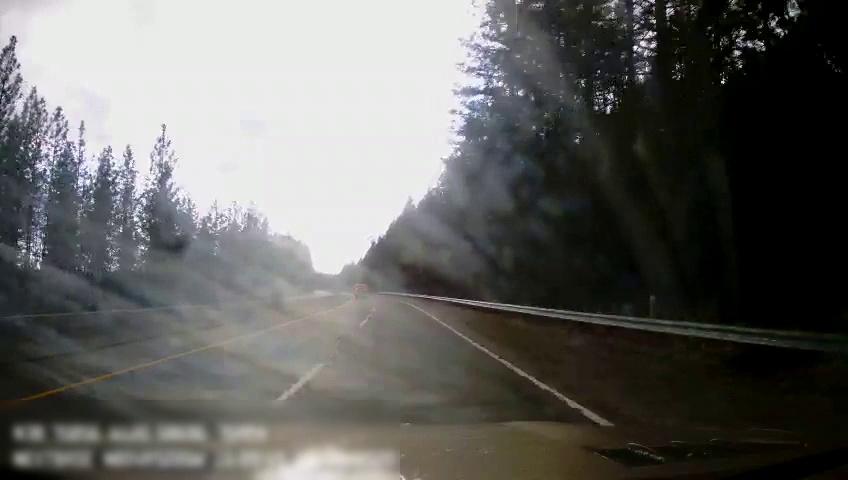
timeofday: Day
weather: Cloudy
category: Drivable Space
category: Drivable Space
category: Vehicles | Van
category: Lanes | Current Lane
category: Lanes | Alternate Lane
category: Lanes | Alternate Lane